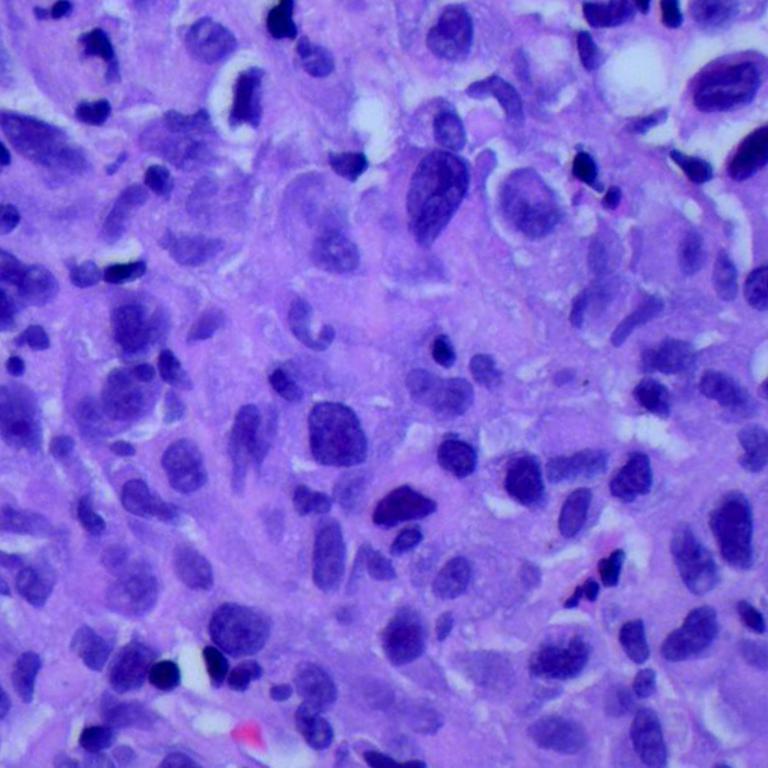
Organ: lung
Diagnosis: adenocarcinomas